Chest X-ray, PA view. Patient: 34 years old, sex M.
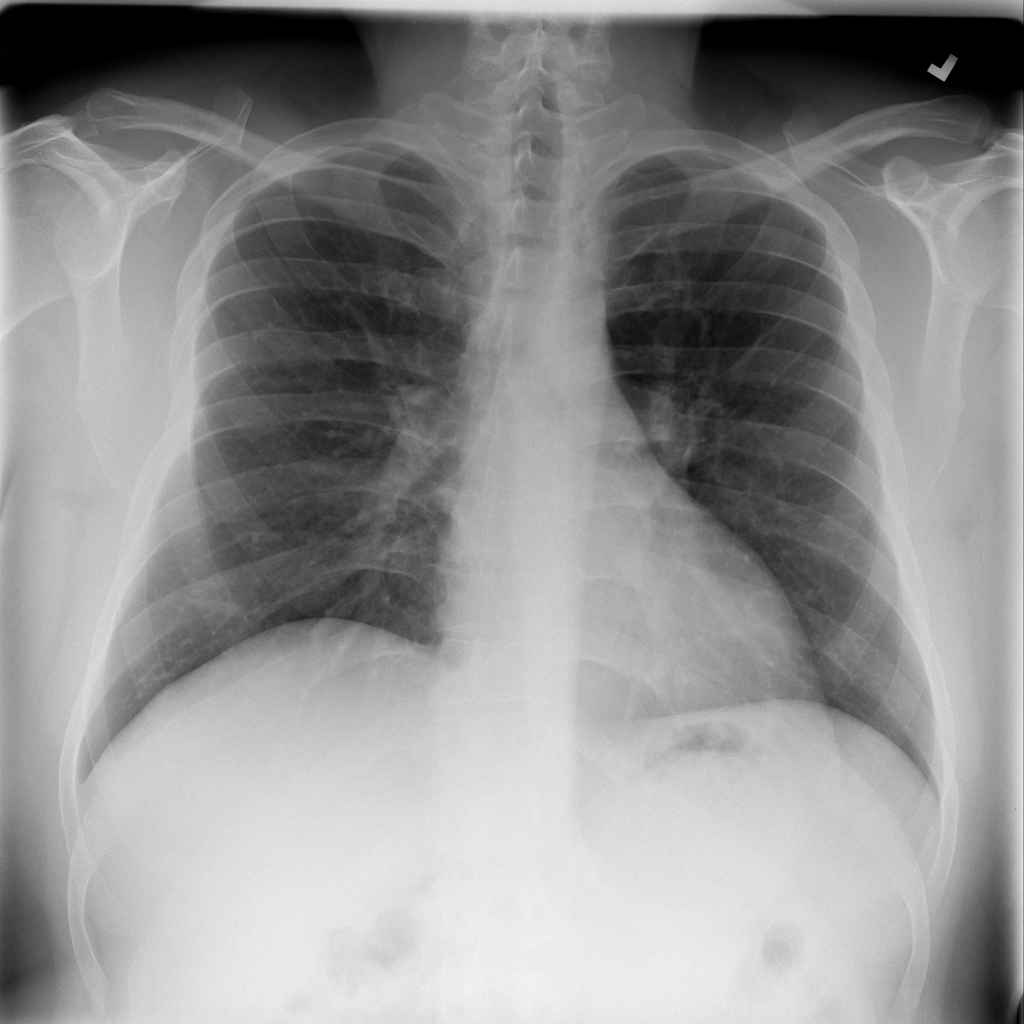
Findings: Infiltration